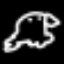
Label: frog